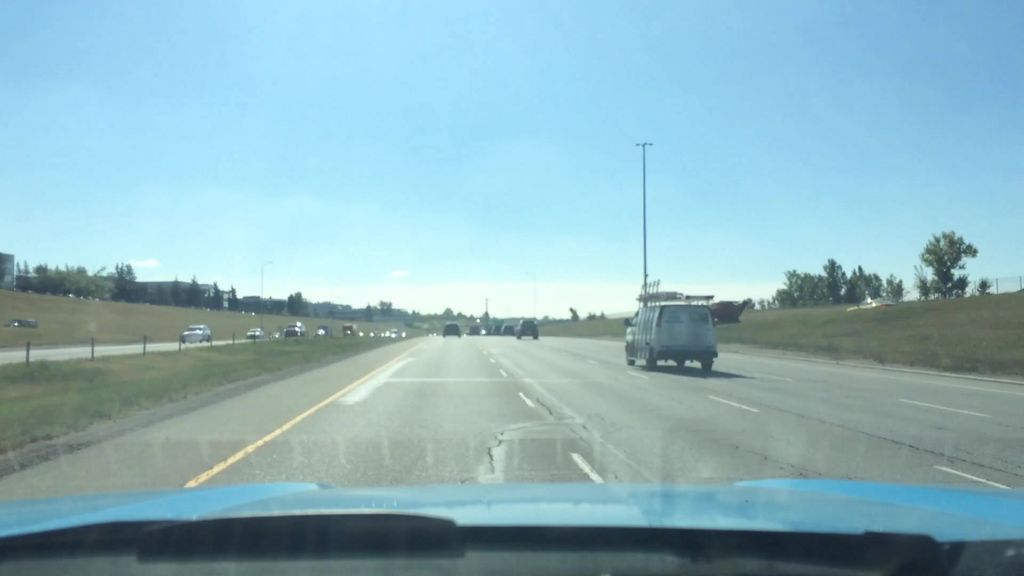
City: calgary